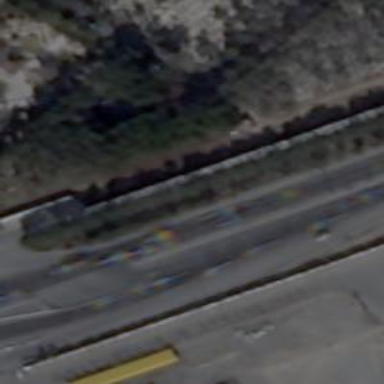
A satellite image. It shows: Trunk link highway.